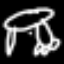
Label: frog